Field crop: maize
Growth stage: 1
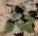
Species: chenopodium